Current action and preconditions to check: trajectory_clear

Your task: For each precondition in the list above, predict whether it will hold at this action.

Consider the current scene as observed from the mobile robot's camera, and analyze the predicted future states of all dynamic agents (e.g., people, animals, vehicles, or any moving entities) within the NEXT SECOND.

IMPORTANT: Only answer "very likely" if you are absolutely certain—based on strong, clear evidence—that a dynamic agent will violate the precondition in the predicted future state. Do NOT answer "very likely" for unlikely, ambiguous, or low-probability risks.

Ask yourself for each precondition: Is there a high probability, with clear and convincing evidence, that the predicted future states of any dynamic agent will interfere with the predicted future state of the currently executing action within the NEXT SECOND, causing that precondition to fail?

Assess the risk level based on these predictions. Use "likely" or "very likely" if motions create a clear risk of interference.

Use "neutral" or "improbable" if agents are nearby but their predicted paths are clearly diverging or non-conflicting.

Failure Risk Categories: "very improbable", "improbable", "neutral", "likely", "very likely"

Answer Format: Output ONLY the probability_of_failure value from these categories: "very improbable", "improbable", "neutral", "likely", "very likely"

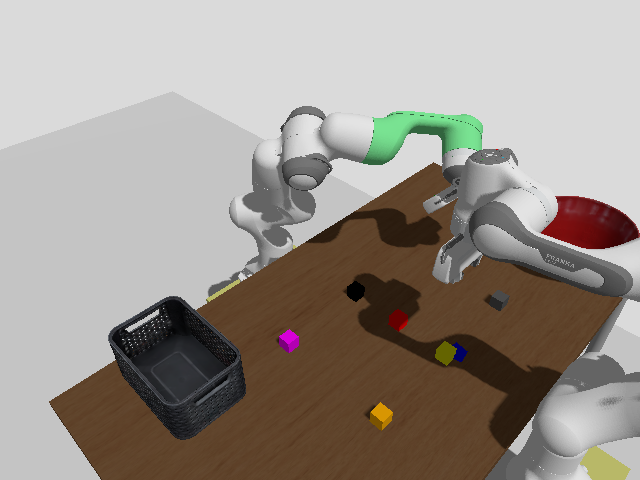

Answer: very improbable